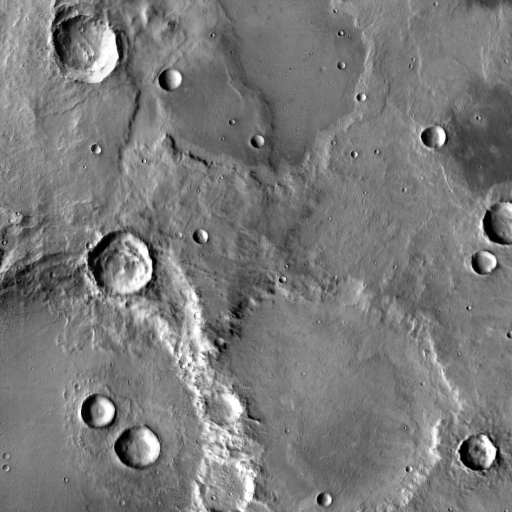
Crater classes present: Background, Other, Layered, Buried